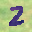
Label: 2